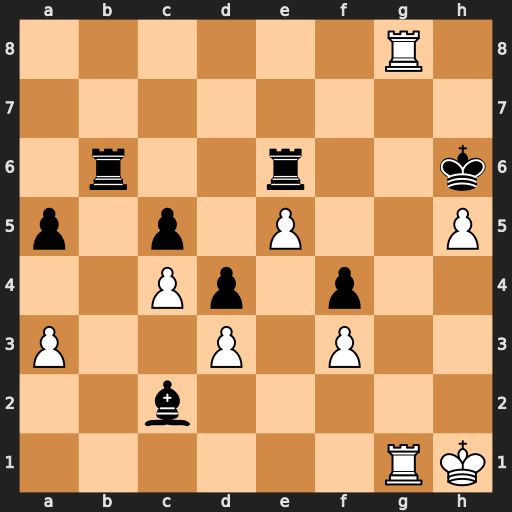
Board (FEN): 6R1/8/1r2r2k/p1p1P2P/2Pp1p2/P2P1P2/2b5/6RK
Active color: w
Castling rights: -
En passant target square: -
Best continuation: Rh8#